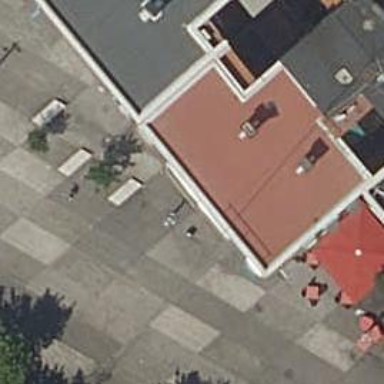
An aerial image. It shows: Café.